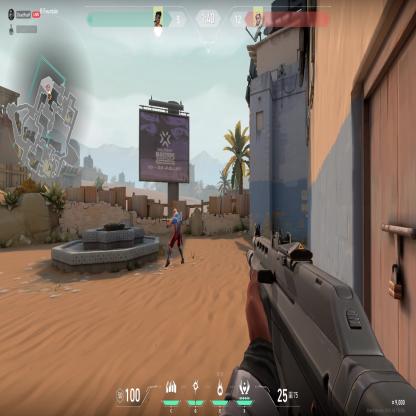
Label: enemy